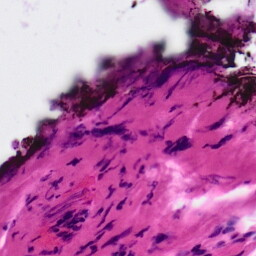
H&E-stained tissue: Ovarian